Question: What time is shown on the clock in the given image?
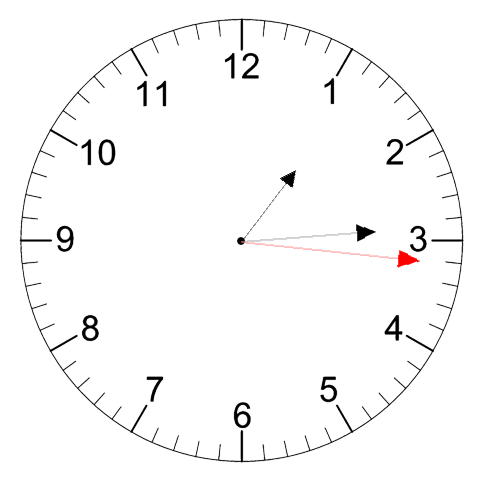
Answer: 01:14:16